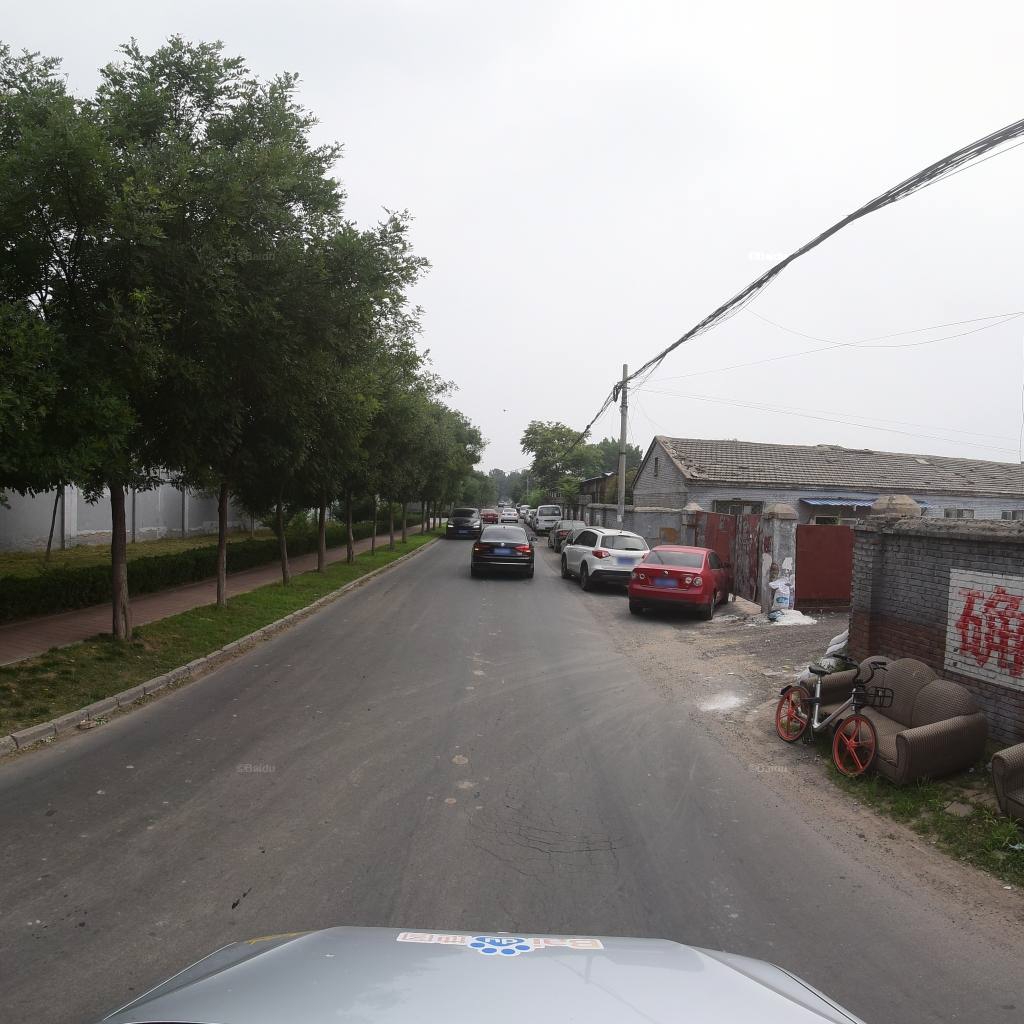
Region: Fengtai
Road damage annotations: alligator crack